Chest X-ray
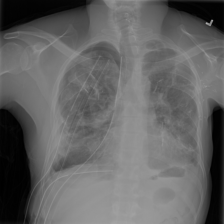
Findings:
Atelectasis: negative
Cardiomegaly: negative
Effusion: negative
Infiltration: negative
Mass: negative
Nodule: negative
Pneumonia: negative
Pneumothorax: positive
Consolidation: negative
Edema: negative
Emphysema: negative
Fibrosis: negative
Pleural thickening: negative
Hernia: negative